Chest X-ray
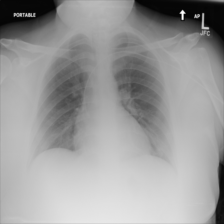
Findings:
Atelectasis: negative
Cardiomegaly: negative
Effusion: negative
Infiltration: negative
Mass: negative
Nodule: negative
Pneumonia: negative
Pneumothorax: negative
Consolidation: negative
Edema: negative
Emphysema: negative
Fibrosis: negative
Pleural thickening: negative
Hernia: negative